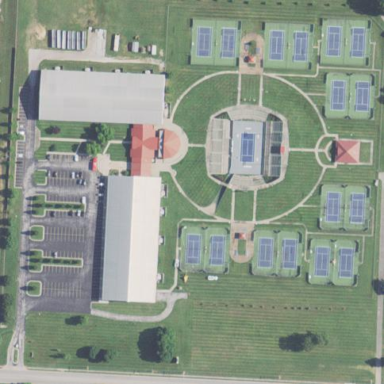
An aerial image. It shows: Sports centre with focus on tennis.